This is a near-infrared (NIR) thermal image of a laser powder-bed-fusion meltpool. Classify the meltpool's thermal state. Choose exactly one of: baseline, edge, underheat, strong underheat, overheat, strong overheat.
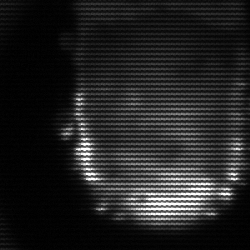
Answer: baseline